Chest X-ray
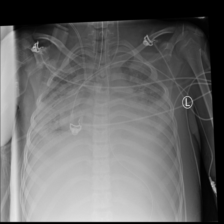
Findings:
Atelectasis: negative
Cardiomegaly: negative
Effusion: negative
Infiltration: positive
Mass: negative
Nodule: negative
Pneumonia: negative
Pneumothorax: negative
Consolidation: negative
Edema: negative
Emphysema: negative
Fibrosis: negative
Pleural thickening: negative
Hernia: negative